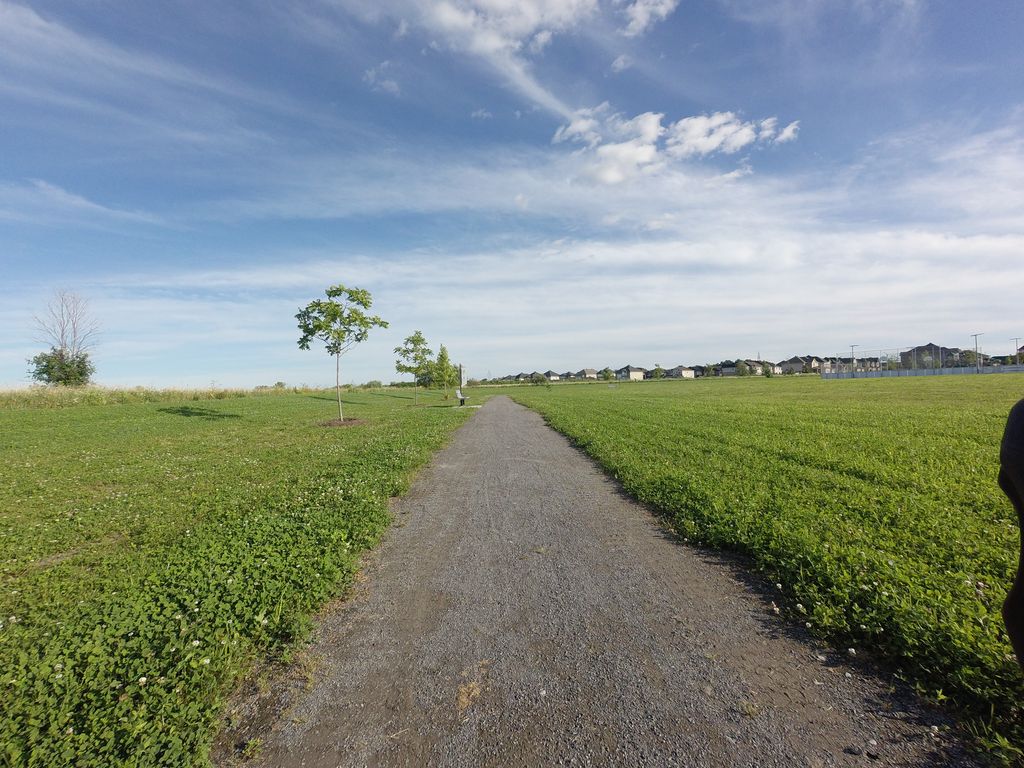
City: ottawa-gatineau